Question: It seems like there are a lot of answers out there but I can't seem to relate it to my specific issue. I want to get the breakdown of yes/no for the specific Group. Not get the percent of the yes for the entire population of data.
I have tried the following code in the "What I'm Getting" % of Total cell =
=FormatPercent(Count(Fields!Value.Value)/Count((Fields!SessionID.Value), "Value"),)

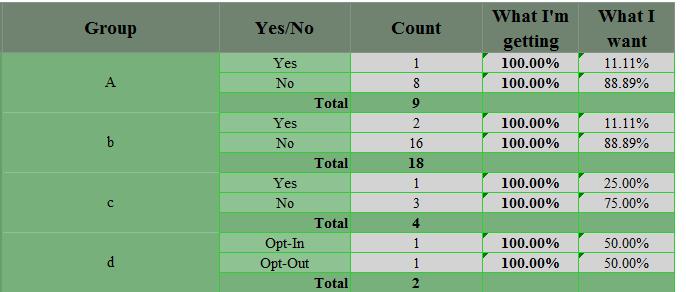
Answer: It should just be a case of changing the Scope in your expression to make sure the denominator is the total for the group, not the entire Dataset or Tablix, i.e. something like:
'''
=Count(Fields!SessionID.Value) / Count(Fields!SessionID.Value, "MyGroup")
'''
Where 'MyGroup' is the name of the group, i.e. something like:

If this is still not clear, your best option would be to add a few sample rows, and your desired result for these, to the question so we can replicate your exact issue.
Thanks for adding more details. I have created a Dataset based on your example:

And I've created a table based on this:

The group is based on the 'Group' field:

The Group % expression is:
'''
=Fields!YesNoCount.Value / Sum(Fields!YesNoCount.Value, "MyGroup")
'''
This is taking the 'YesNoCount' value of each row and comparing it to the total 'YesNoCount' value in that particular group (i.e. the 'MyGroup' scope).
Note that I'm using 'Sum' here, not 'Count' as in your example expression - that seems to be the appropriate aggregate for your data and the required value.
Results look OK to me: